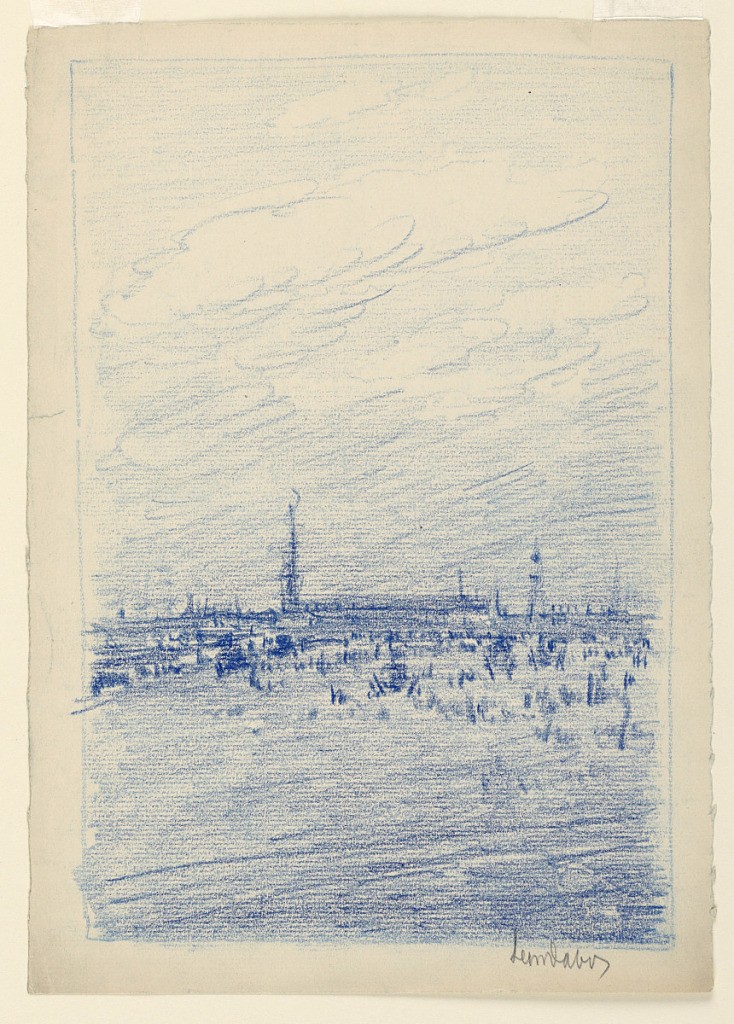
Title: Seaport
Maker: Leon Dabo, American, 1868–1960
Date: ca. 1890
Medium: Blue crayon on paper
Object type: Drawing
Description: View across a sand bank, with tufts of grass. Buildings and sailing ship in the distance.